Question: I'm not sure what extension is painting the "Comment Bubbles" seen in this screenshot.

I've gone through the extensions that I knowingly installed and do not see an option to turn it off. Either it's coming from an extension I don't know about, or it's an option in one of the ones I looked at but missed. Any help would be appreciated.
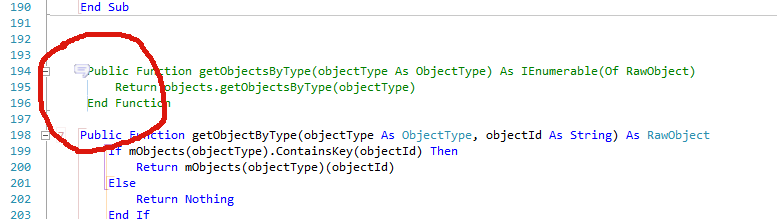
Answer: It's devExpress. Go to DevExpress-> Options
Expand Editor -> Painting and then go to Comment Painter. Uncheck enabled.